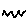
Label: zigzag